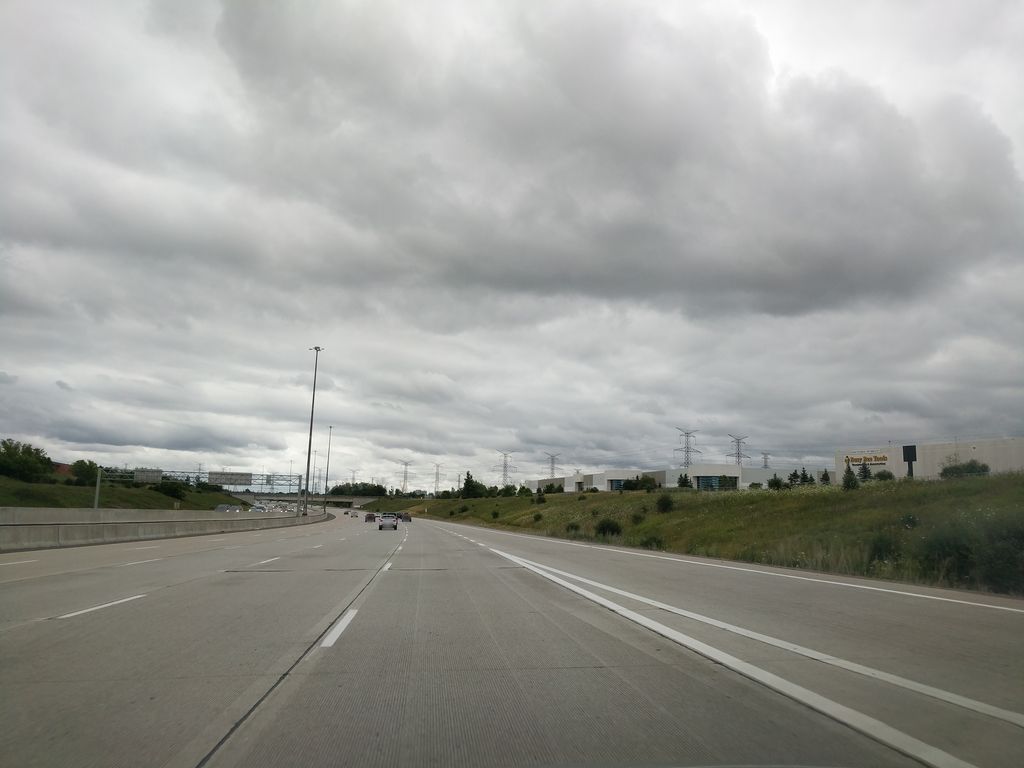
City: toronto